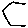
Label: hexagon